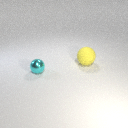
large yellow rubber sphere to the right of small cyan metal sphere